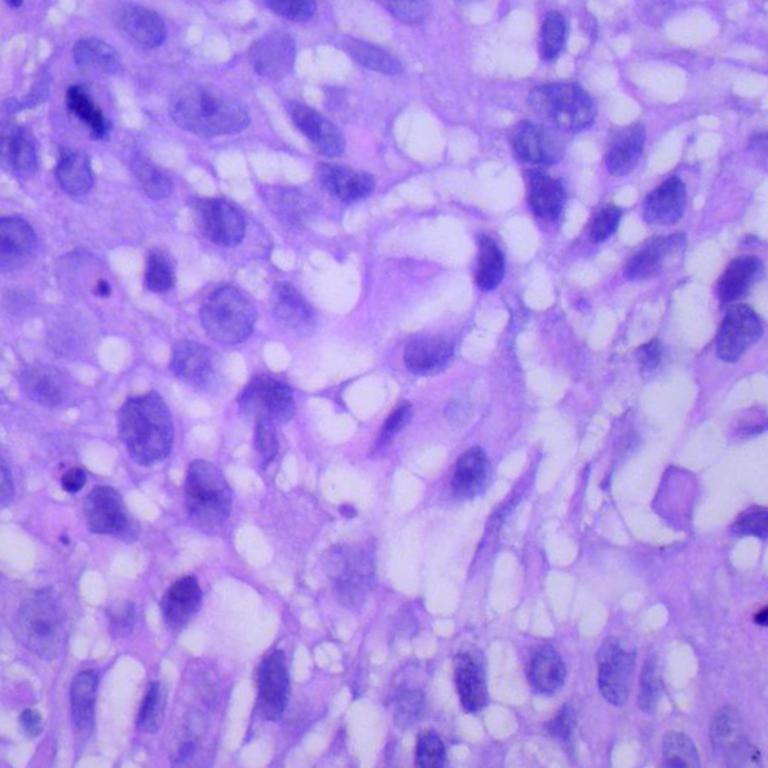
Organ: lung
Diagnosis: squamous carcinomas